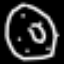
Label: donut